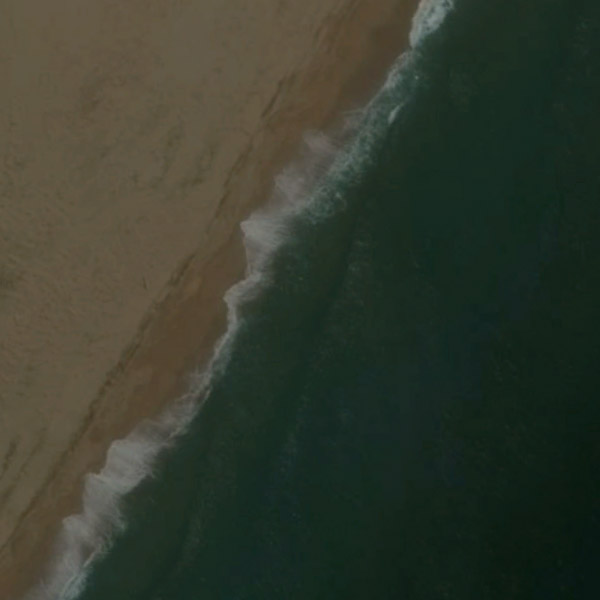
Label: Beach